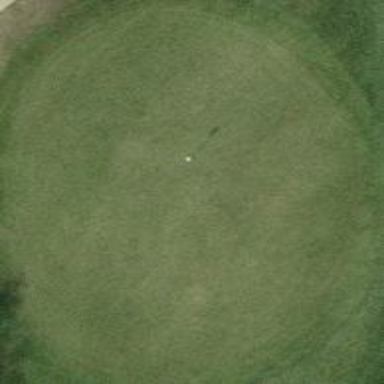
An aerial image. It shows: Golf green.